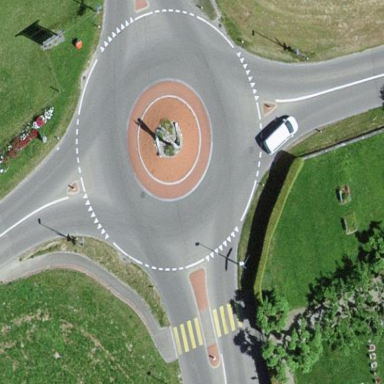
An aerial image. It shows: Secondary road leading to roundabout.